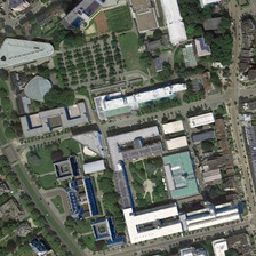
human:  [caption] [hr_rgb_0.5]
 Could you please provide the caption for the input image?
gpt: The campus consists of buildings and amusement parks, which are interwoven with evergreen trees.

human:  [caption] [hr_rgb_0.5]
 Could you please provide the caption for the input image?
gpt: The campus consists of various buildings and amusement parks, which are integrated with luxuriant plants.

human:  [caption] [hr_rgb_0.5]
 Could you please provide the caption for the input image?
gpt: The campus consists of various buildings and playgrounds, connected with luxuriant plants.

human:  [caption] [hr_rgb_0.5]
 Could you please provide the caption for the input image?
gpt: The campus consists of various buildings and playgrounds, which are integrated with lush vegetation.

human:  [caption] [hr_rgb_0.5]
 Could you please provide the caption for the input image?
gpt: The campus consists of various buildings and amusement parks, which are integrated with luxuriant plants.